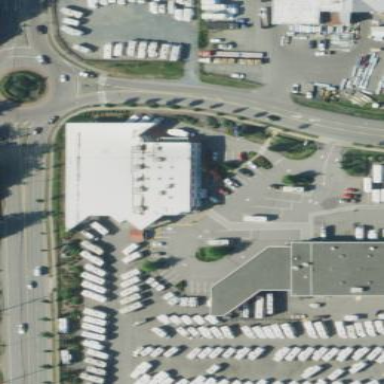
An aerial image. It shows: Caravan shop housed in building.